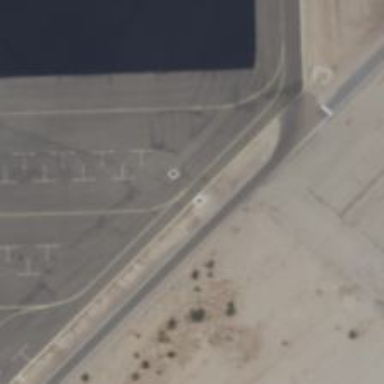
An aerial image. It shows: View of taxiway at the airport.